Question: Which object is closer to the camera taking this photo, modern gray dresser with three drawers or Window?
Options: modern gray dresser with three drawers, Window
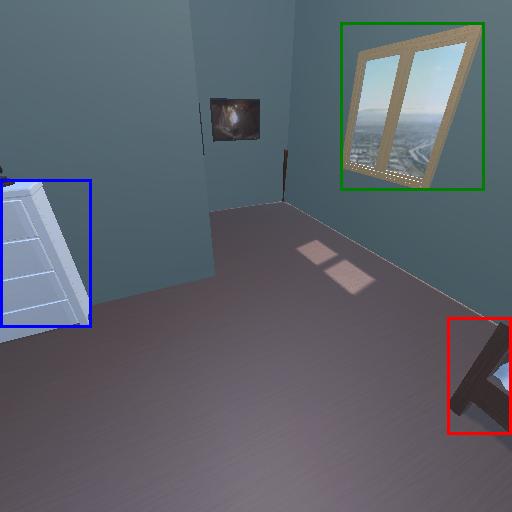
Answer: modern gray dresser with three drawers